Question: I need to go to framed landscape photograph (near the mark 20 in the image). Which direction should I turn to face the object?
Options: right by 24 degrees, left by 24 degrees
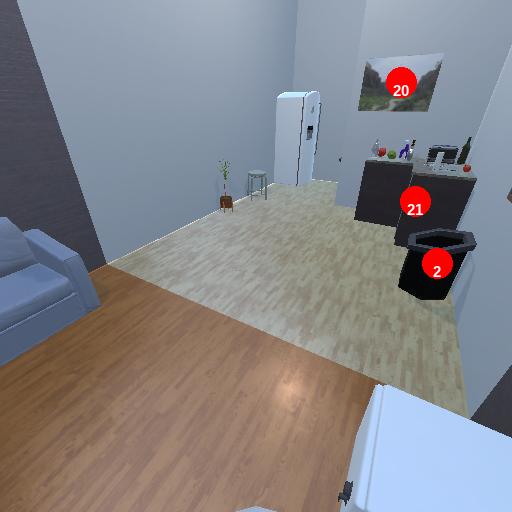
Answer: right by 24 degrees